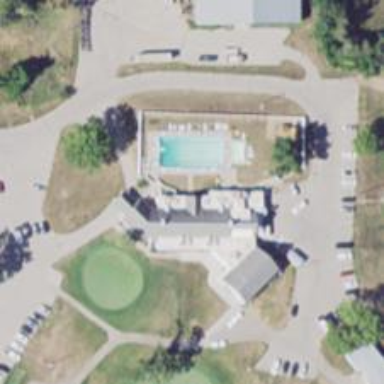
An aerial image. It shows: Pathway for golfing.